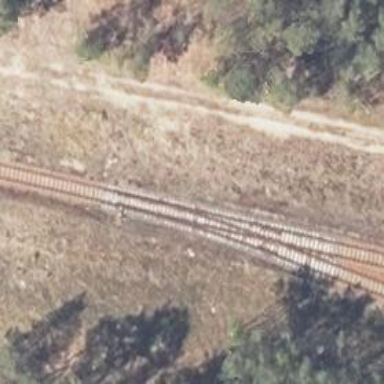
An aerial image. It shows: Railway switch.